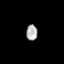
Tissue: lung
Cell type: Epithelial cells
Senescence score: 0.1937
Nuclear area (px): 172
Mean DAPI intensity: 173.61